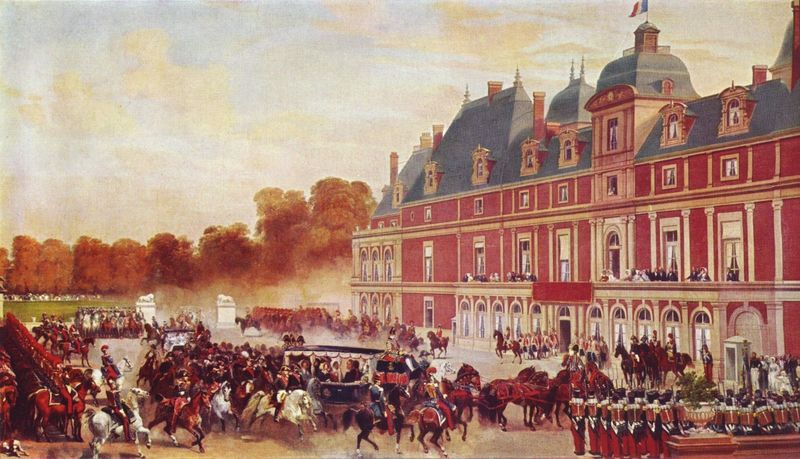
Titel: Ankunft der Königin Victoria in Schloß Eu
Künstler: Eugène Louis Lami
Standort: Versailles
Institution: Musée National du Château de Versailles et de Trianon
Schlagwörter: baum, blau, gemälde, himmel, mann, wolken, bäume, grün, menschen, abend, bewegung, braun, damen, fenster, frankreich, grau, männer, schwarz, säule, säulen, tür, weiss, zeichnung, dach, gebäude, gras, haus, park, rasen, rot, schloss, tuch, wiese, wolke, beige, architektur, dämmerung, england, wald, kamin, pferd, pferde, reiter, schornstein, garten, sattel, balkon, bogen, fassade, zuschauer, fahne, trikolore, dächer, giebel, allee, dunst, sonnenuntergang, herbst, hof, weis, kutsche, platz, französisch, ölgemälde, franzosen, krieg, gefolge, kaiser, könig, soldaten, thron, wiss, abendrot, tor, balkone, bögen, eingang, türme, palast, gauben, nd, militär, revolution, uniform, uniformen, waffen, soldat, staub, reihe, herrscher, entwurf, armee, heer, marsch, schimmel, kurve, skulpturen, löwen, anwesen, residenz, schiefer, regiment, empfang, begrüssung, garde, könige, königin, ankunft, parade, militärs, spalier, wachen, formation, durchfahrt, vorplatz, aufmarsch, kutche, eskorte, alast, ün, schlossrark, pflagge, milittär